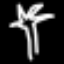
Label: palm tree